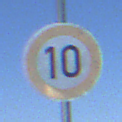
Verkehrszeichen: Geschwindigkeit10
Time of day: MorningAfternoon
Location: Outdoor (Nature)
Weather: PartlyCloudy
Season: NotSpecified
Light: Natural